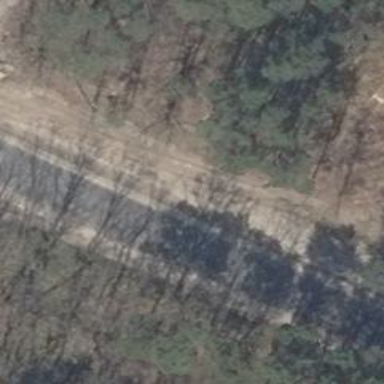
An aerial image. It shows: Asphalt road with lane markings that is classified as unclassified.